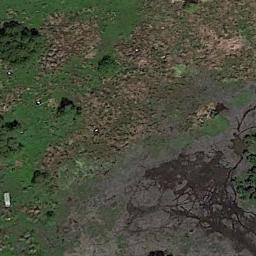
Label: wetland